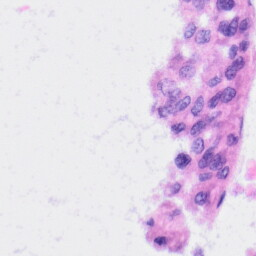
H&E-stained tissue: Liver